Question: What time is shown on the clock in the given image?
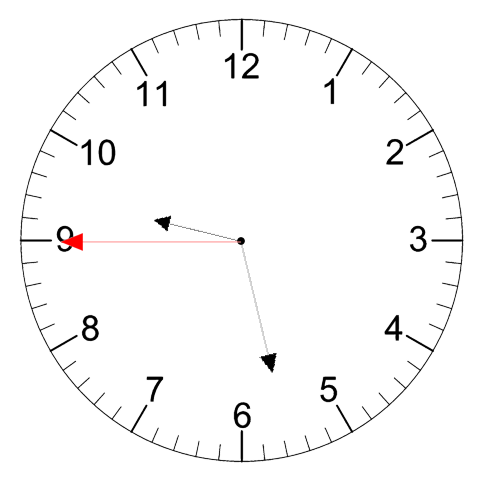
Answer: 09:27:45